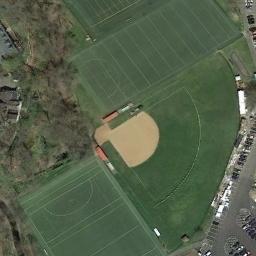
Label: baseball_diamond